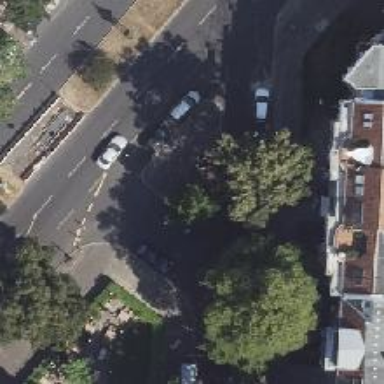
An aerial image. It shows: Footway that serves as traffic island.